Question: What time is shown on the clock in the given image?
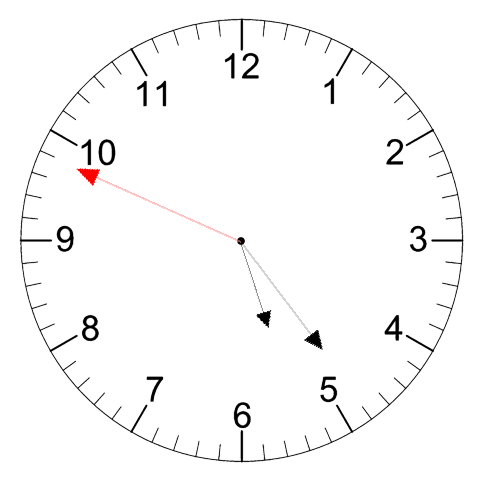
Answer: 05:23:49